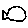
Label: fish